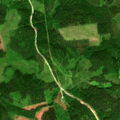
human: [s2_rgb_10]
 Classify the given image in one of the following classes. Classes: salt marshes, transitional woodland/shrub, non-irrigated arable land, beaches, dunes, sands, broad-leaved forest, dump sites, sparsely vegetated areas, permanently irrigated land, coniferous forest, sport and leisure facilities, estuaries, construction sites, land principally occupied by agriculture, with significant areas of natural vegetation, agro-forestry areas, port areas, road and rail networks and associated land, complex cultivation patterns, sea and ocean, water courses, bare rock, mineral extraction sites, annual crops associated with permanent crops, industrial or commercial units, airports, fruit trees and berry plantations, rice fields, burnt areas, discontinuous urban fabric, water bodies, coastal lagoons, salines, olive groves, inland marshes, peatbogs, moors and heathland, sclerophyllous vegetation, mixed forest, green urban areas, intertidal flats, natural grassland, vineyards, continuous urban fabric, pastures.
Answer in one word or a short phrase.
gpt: land principally occupied by agriculture, with significant areas of natural vegetation, broad-leaved forest, coniferous forest, mixed forest, transitional woodland/shrub